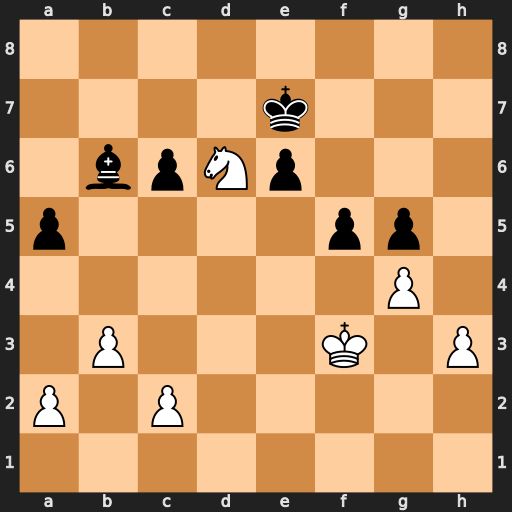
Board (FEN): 8/4k3/1bpNp3/p4pp1/6P1/1P3K1P/P1P5/8
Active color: w
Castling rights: -
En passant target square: -
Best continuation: Nc8+ Kd7 Nxb6+